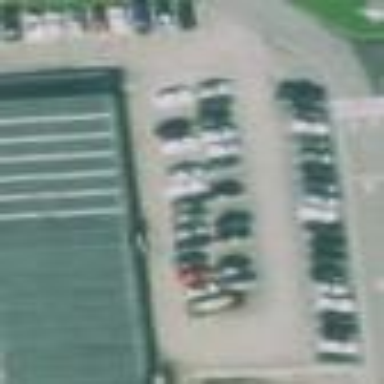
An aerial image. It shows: Parking area with surface.